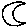
Label: moon